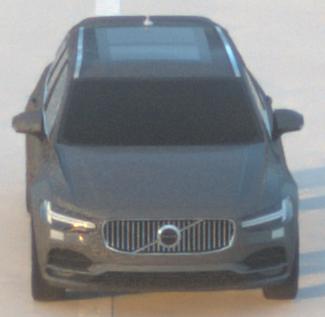
Make: Volvo
Model: V90
Detailed model: -
Model produced from: 2016
Model produced until: 2020
Doors: 5
Color: gray
Road condition: dry road
Daytime: sunrise or sunset
Contrast: low contrast